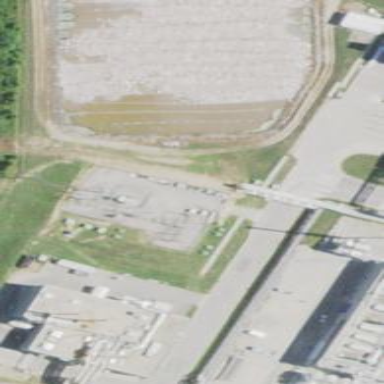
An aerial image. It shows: Industrial power substation enclosed by fence.